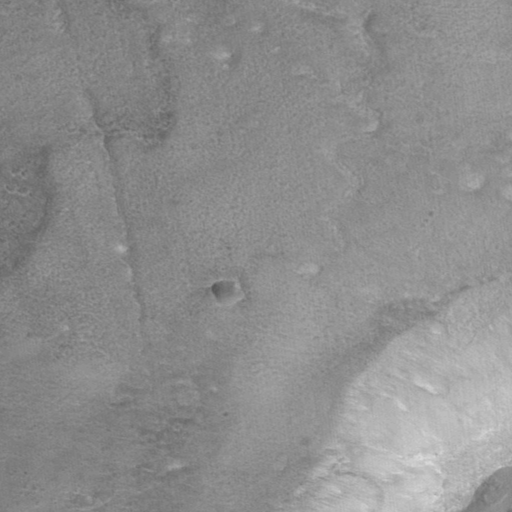
Classes present: Background